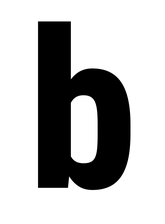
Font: Roboto_Condensed_ExtraBold